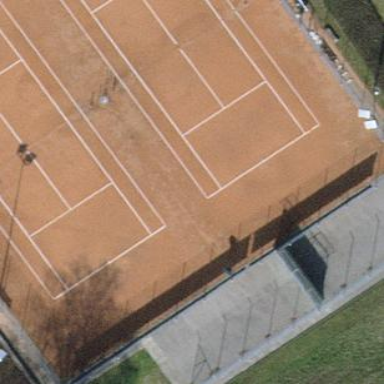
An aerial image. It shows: Tennis court on pitch.